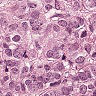
Metastatic tissue present: yes